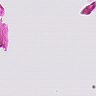
Metastatic tissue present: no